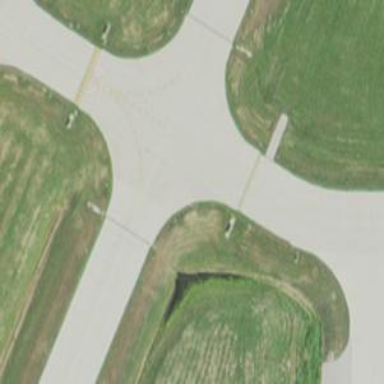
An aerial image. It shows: View of taxiway at the airport.